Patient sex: M
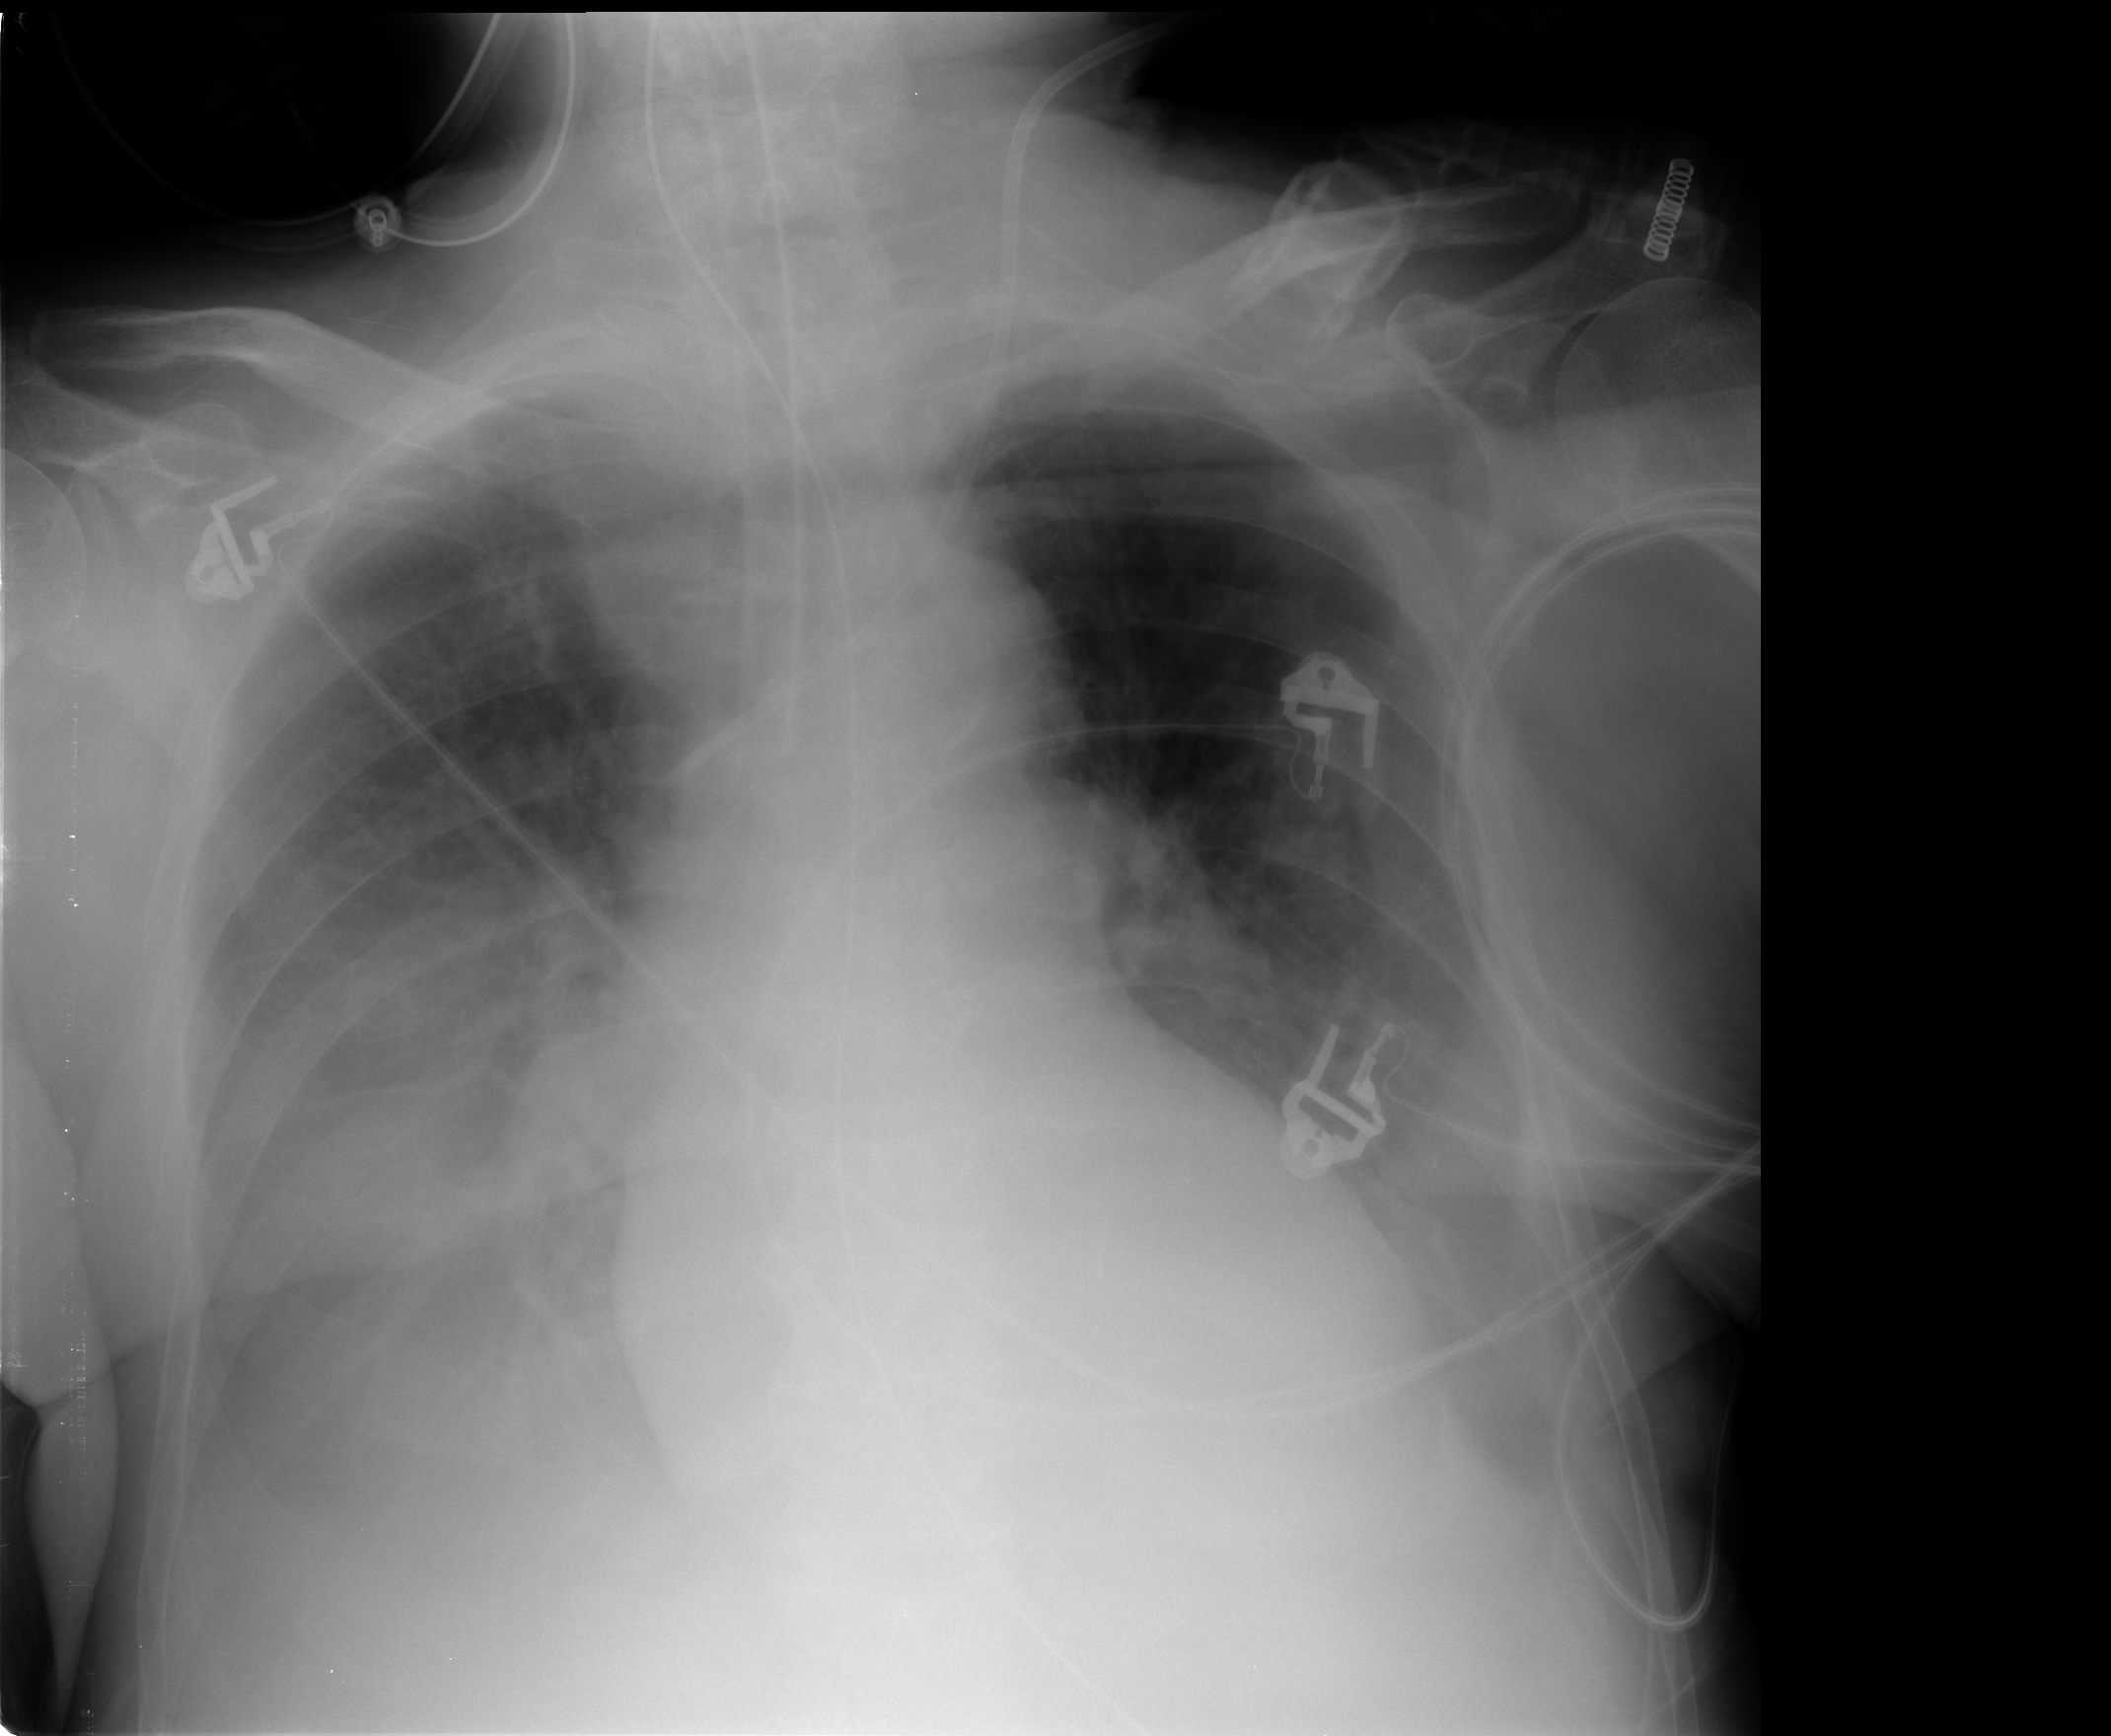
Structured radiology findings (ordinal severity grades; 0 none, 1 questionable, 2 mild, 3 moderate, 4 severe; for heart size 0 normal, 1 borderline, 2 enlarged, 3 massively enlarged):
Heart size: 2
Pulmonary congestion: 2
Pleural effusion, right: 3
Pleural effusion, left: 2
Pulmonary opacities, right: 0
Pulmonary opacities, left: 0
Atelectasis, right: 3
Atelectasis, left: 3